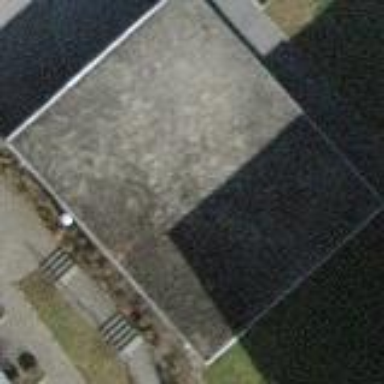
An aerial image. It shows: Group of garages.